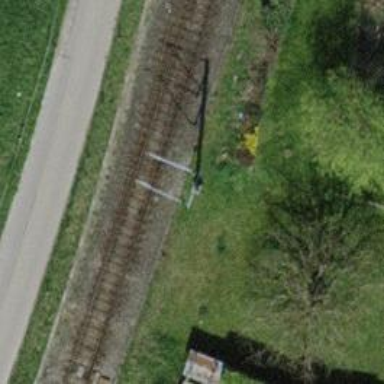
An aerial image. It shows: Railway switch.